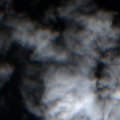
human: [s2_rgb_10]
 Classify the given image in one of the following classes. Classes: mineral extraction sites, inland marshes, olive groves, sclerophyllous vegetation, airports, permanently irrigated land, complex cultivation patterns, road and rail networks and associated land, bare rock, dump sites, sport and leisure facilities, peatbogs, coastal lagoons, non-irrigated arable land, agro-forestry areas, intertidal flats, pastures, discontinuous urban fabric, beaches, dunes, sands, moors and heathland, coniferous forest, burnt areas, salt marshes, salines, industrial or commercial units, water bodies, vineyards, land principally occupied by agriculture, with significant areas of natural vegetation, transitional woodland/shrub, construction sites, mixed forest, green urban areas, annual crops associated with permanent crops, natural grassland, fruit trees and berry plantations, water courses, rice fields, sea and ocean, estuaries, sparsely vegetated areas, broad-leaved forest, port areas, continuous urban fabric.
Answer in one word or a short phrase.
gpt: sea and ocean